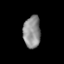
Tissue: lung
Cell type: Fibroblasts
Senescence score: 0.5596
Nuclear area (px): 544
Mean DAPI intensity: 141.482